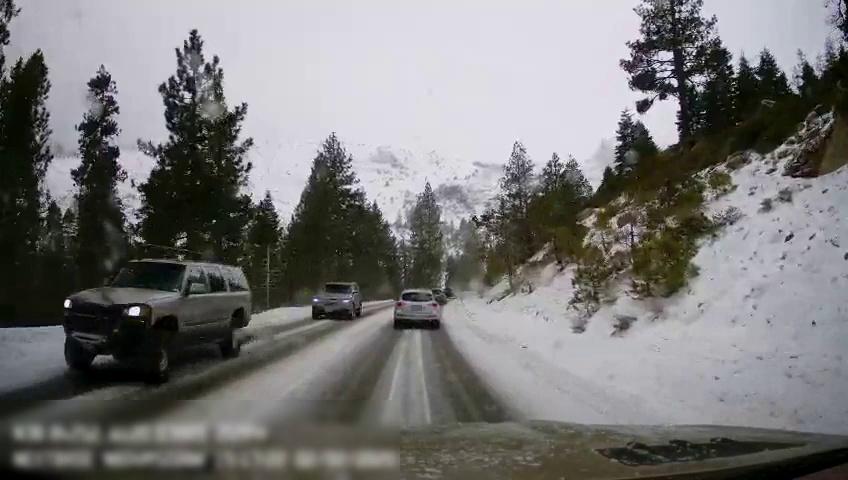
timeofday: Day
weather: Snowy
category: Drivable Space
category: Vehicles | SUV
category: Vehicles | SUV
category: Vehicles | Car
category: Vehicles | Car
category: Vehicles | Car